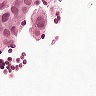
Metastatic tissue present: yes